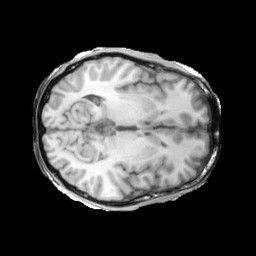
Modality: T1w
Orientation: axial
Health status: ill
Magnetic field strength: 3 T